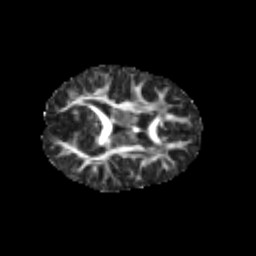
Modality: FA
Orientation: axial
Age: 5
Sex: female
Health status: healthy